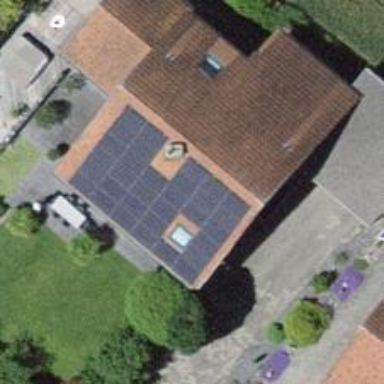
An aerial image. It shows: Solar power generator with photovoltaic panels.